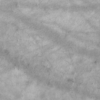
Label: not_dusty